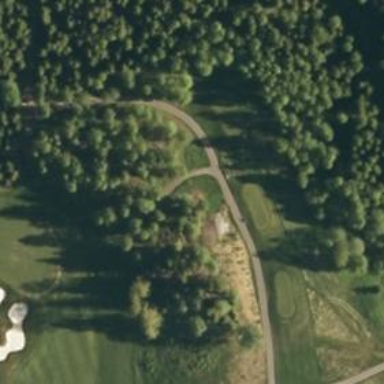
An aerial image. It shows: Service road designated as golf cart path.